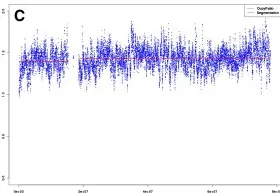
The MPS results of maternal peripheral blood DNA, fetal DNA, placental DNA. C-D. The sequencing results of fetal DNA, where the copy ratio (1.5) of chromosome 18 in C indicated the trisomy 18 status in the fetus, the copy ratio (1.0) of chromosome X in D indicated the euploid status of chromosome X in the fetus.
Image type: electrography (ekg)